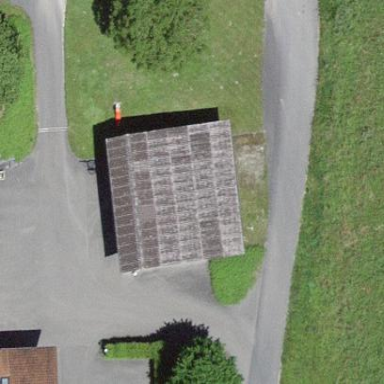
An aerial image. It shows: View of roof of building.